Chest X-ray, AP view. Patient: 57 years old, sex M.
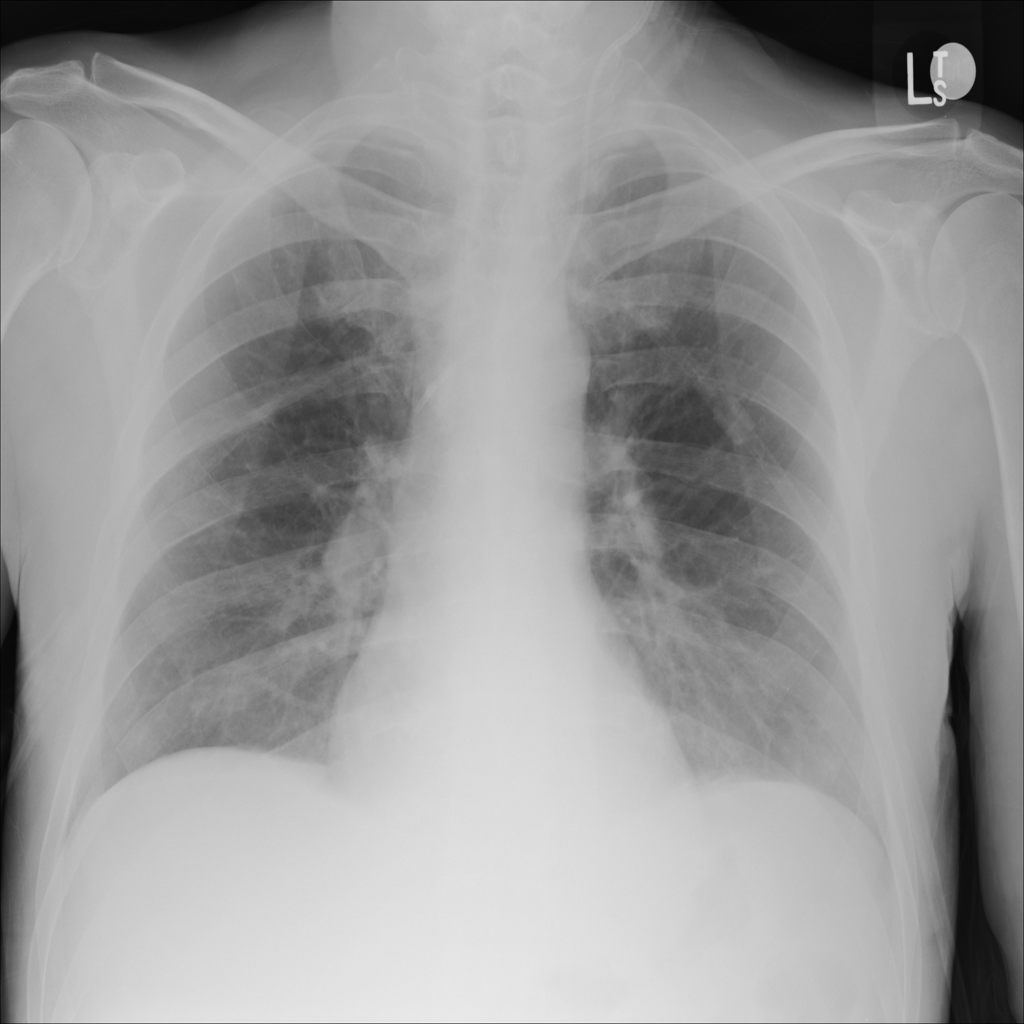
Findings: Effusion